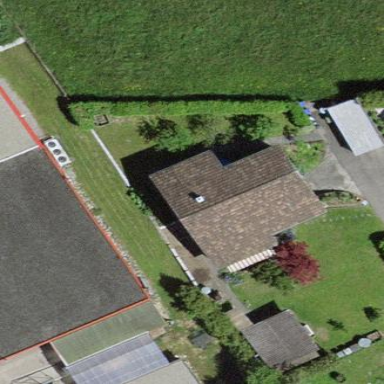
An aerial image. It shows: Detached building.